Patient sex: M
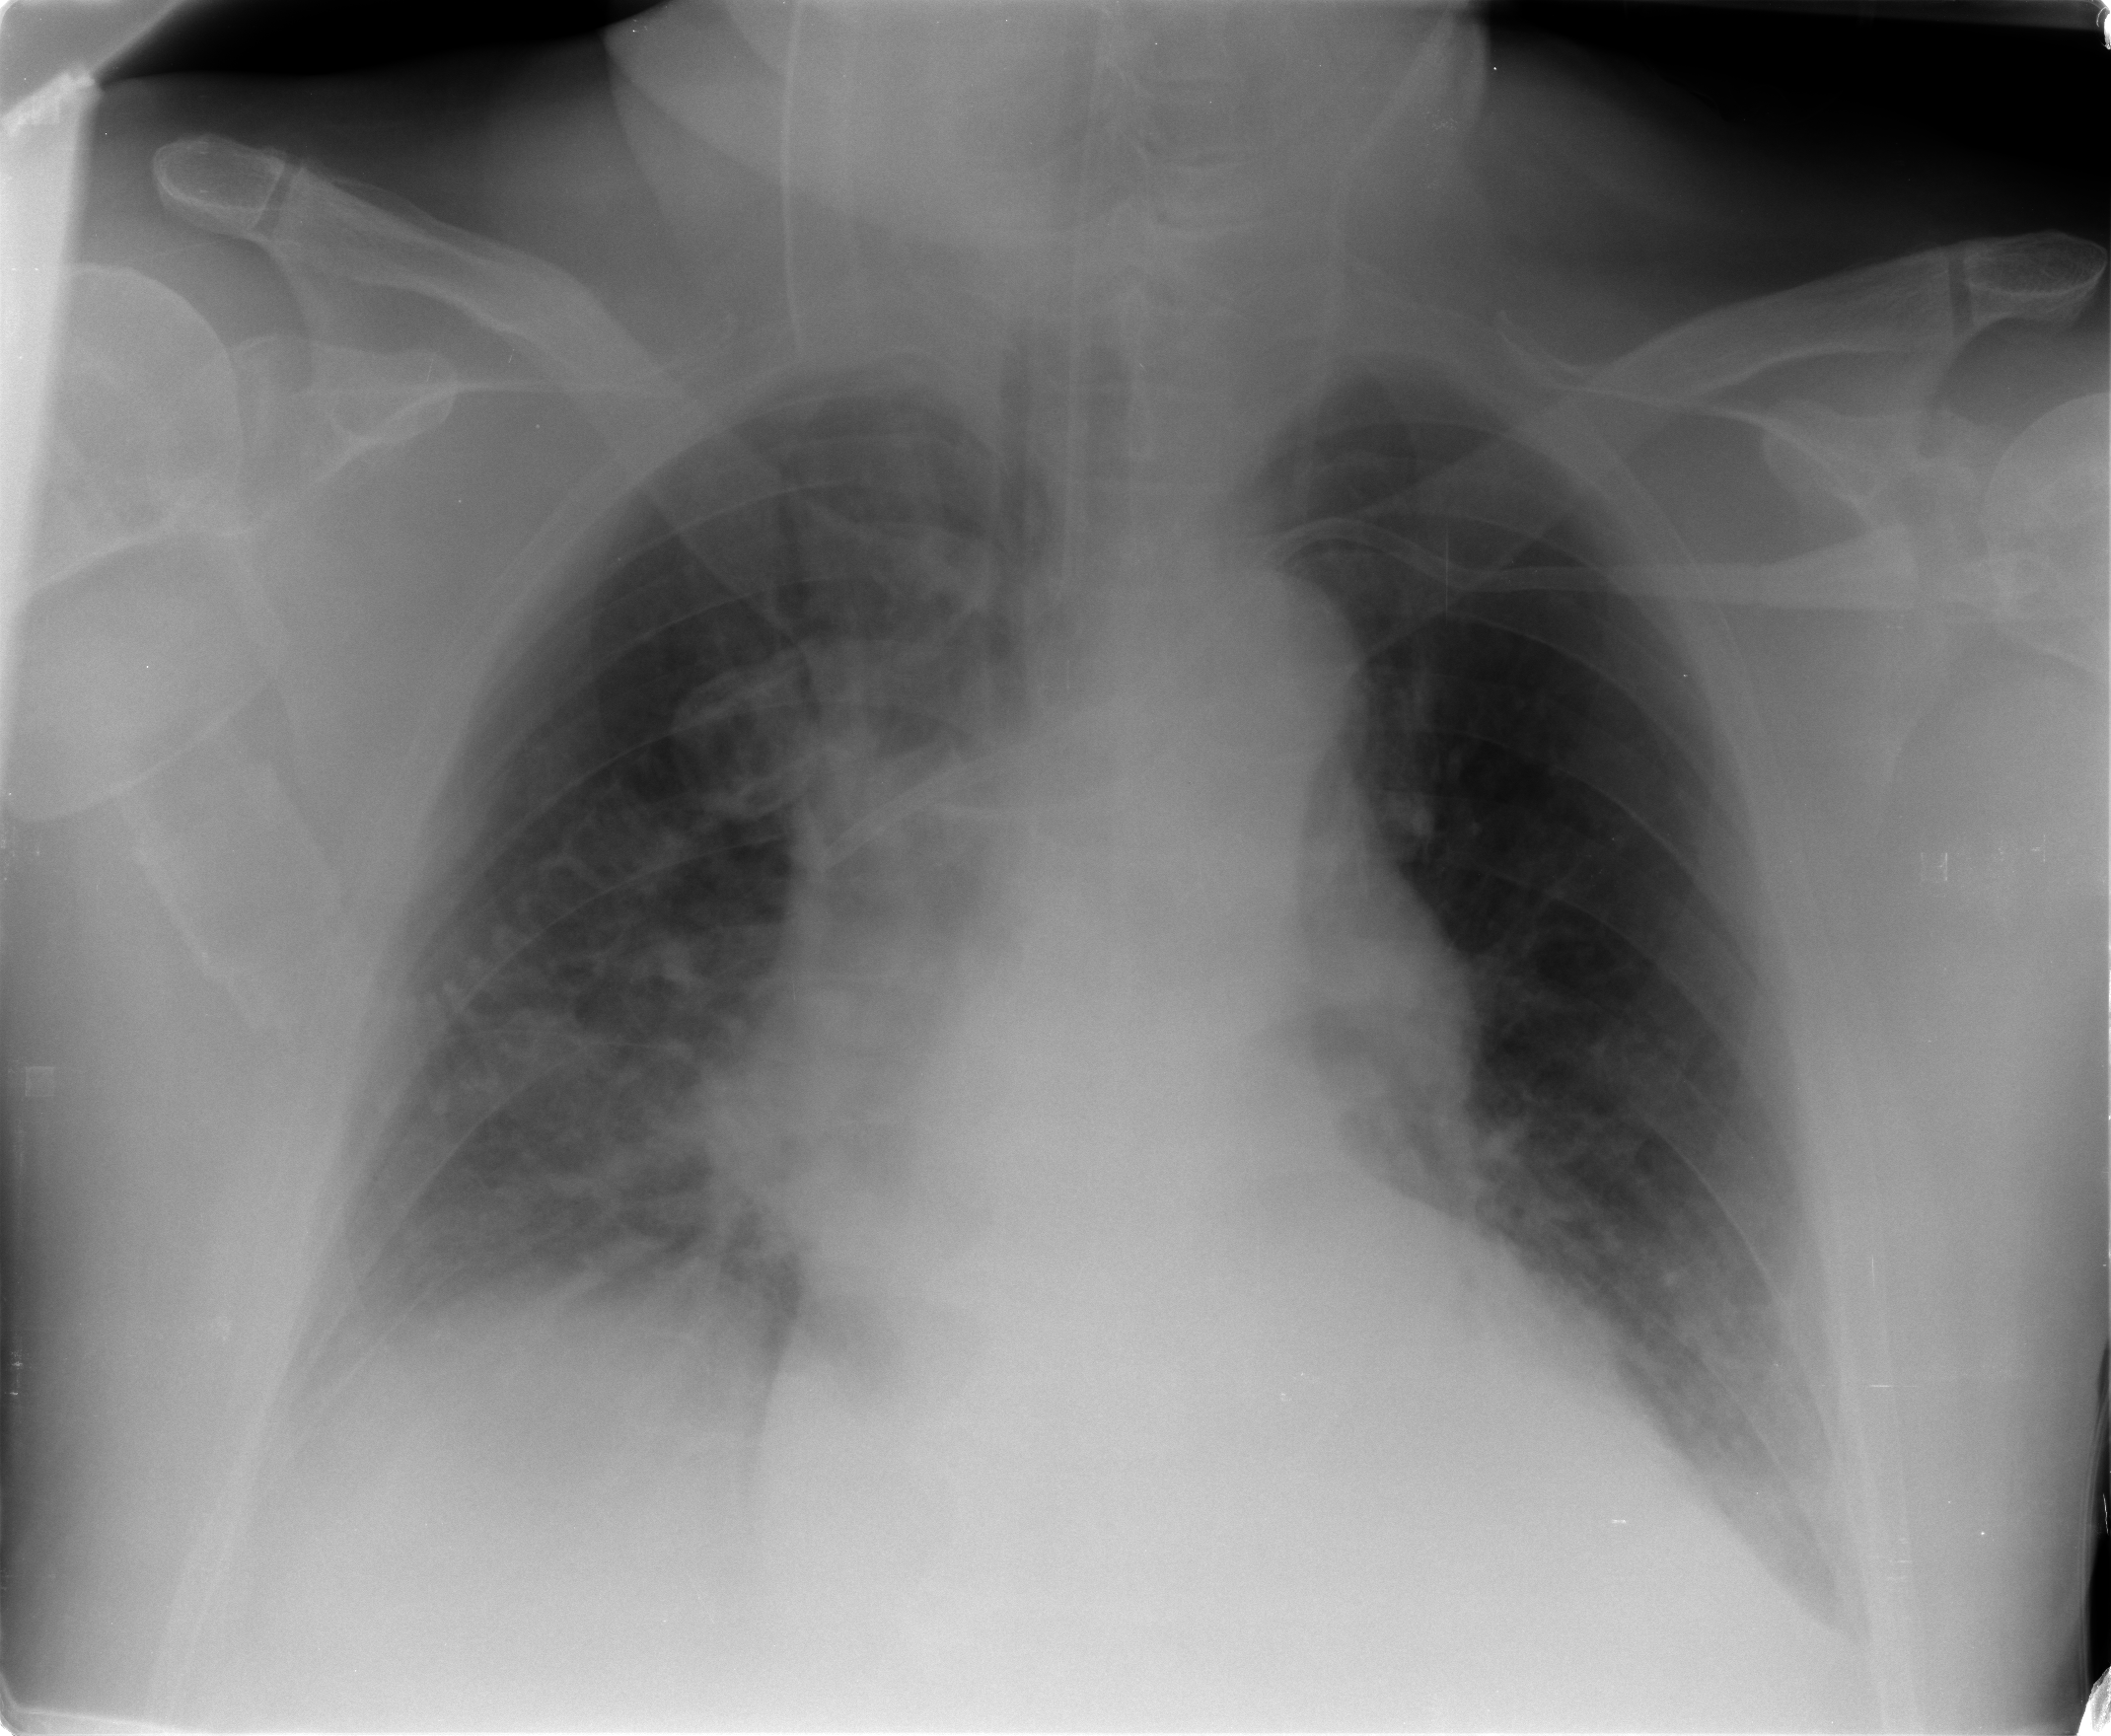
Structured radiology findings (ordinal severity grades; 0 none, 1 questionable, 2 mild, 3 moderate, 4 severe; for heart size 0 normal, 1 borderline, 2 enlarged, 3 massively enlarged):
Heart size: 2
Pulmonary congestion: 3
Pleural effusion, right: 0
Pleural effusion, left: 1
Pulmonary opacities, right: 2
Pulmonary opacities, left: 0
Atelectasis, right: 2
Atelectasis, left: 2